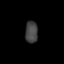
Tissue: skin
Cell type: Fibroblasts
Senescence score: 0.6808
Nuclear area (px): 270
Mean DAPI intensity: 67.059